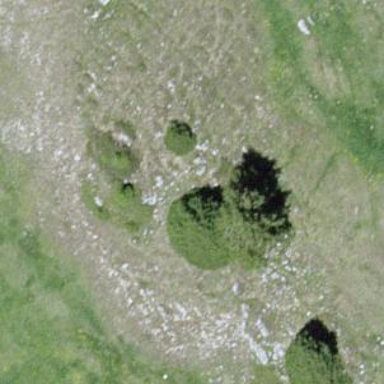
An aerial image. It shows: Needle-leaved tree in nature.